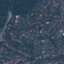
Land use / land cover: Residential